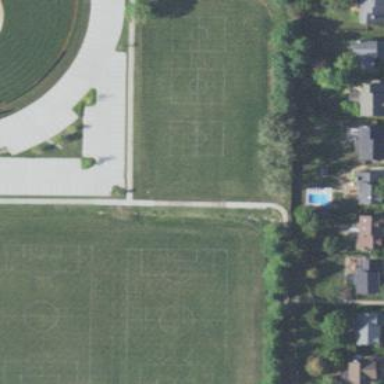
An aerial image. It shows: Soccer pitch designated for leisure and sports activities.